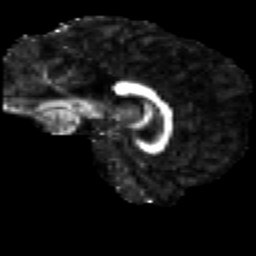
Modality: FA
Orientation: sagittal
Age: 25
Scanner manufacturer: siemens
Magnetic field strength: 3 T
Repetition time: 2.2 s
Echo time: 0.084 s